Question: The issue here is that when I do print_r after I create the array with '$picnameoutput' it prints the array as you will see in the screenshot.
Later after I run the for loop and echo it just to see the output it only gives me 1 value and I can't figure out why it picks that value, it is not even the first one in the array.
Very Frustrated.
Here is my code
'''
<?php
$largedir = 'images/headshots/large';
$large = scandir($largedir);
$picnameoutput = preg_grep("/adam.*/", $large);
print_r($picnameoutput);
for ($i=0; $i<count($picnameoutput); $i++); {
echo "$picnameoutput[$i]";
}
?>
'''
And here is a screenshot so you can see what I mean

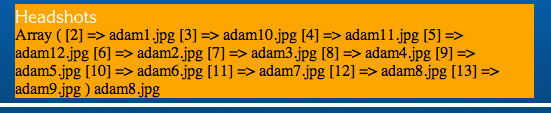
Answer: You have a semicolon ';' after 'for()' before bracket. Remove it.
So
'''
for ($i=0; $i<count($picnameoutput); $i++); {
echo "$picnameoutput[$i]";
}
'''
becomes
'''
for ($i=0; $i<count($picnameoutput); $i++) {
echo "$picnameoutput[$i]";
}
'''
however I would recommend to use <URL> instead
'''
foreach ($picnameoutput as $pic) {
echo $pic;
}
'''
which is pretty easy to use and even faster than your for loop